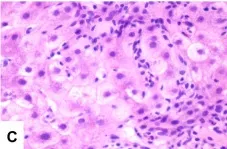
(C) Lymphocytes "penetrate" (HE, original magnification x 600).
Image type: pathology (h&e)